Question: I have a single-page website (just launched on a small-scale) and I was thinking the bounce rate would be 100% since there's no other page on the site to visit. Instead I'm seeing bounce rate of 25% on Google Analytics.
How is the bounce rate calculated?
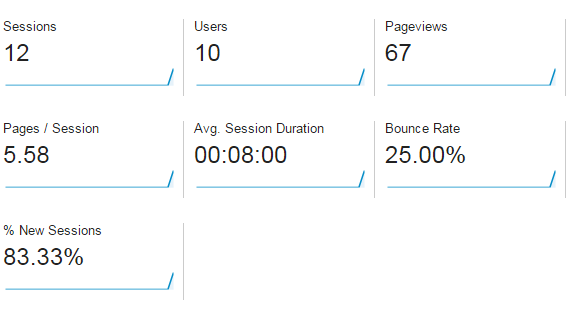
Answer: Bounce rate can be a bit confusing if you don't understand exactly what it is. Here's how the Google Analytics Help Center defines it:
> Bounce Rate is the percentage of single-page sessions (i.e. sessions
in which the person left your site from the entrance page without
interacting with the page).
In other words, if you send other data to GA during that sessions, it's not a bounce. (The one exception to this is when you send a hit as <URL>.
From you screenshot above, it says you have 5.58 pages per session, which means you must be sending some additional pageview hits, so that explains why your bounce rate isn't 100%.